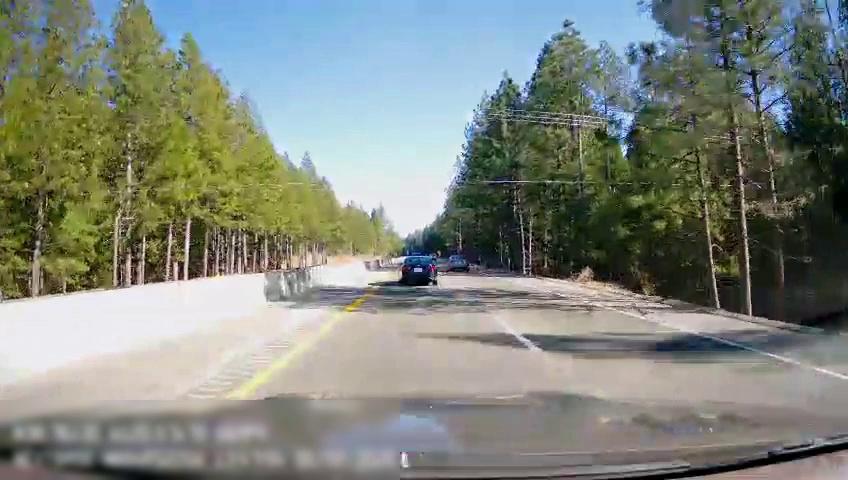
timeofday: Day
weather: Sunny
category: Drivable Space
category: Vehicles | Car
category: Vehicles | Car
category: Lanes | Alternate Lane
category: Lanes | Current Lane
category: Lanes | Current Lane